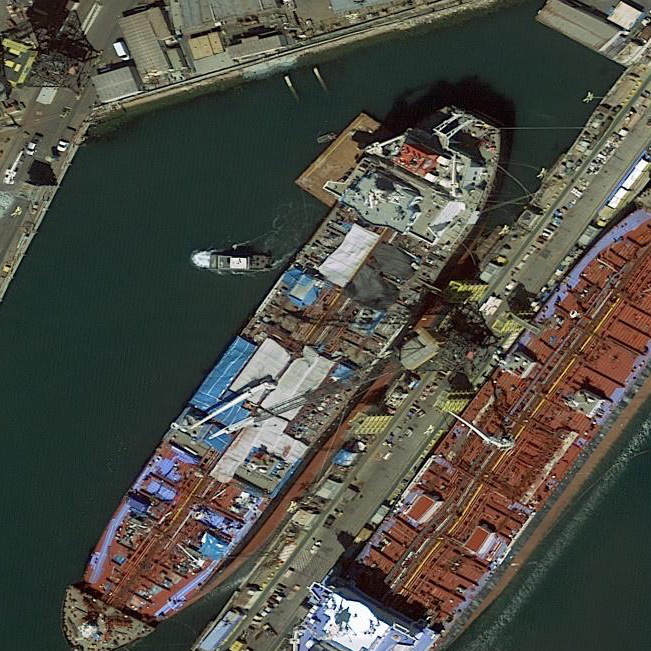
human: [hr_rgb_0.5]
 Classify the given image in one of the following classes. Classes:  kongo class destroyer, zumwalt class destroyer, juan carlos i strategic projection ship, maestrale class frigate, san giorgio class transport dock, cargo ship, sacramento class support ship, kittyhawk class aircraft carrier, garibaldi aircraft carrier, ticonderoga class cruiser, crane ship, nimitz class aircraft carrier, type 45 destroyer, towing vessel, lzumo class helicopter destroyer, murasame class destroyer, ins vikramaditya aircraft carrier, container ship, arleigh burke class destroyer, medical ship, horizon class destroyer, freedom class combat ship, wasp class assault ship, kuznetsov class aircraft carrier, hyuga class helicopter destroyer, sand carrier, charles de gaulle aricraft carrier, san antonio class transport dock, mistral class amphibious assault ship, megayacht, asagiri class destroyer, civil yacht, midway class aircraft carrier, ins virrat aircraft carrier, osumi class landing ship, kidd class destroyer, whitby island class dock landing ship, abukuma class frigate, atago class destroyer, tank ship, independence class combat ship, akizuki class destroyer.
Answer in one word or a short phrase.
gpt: Cargo ship